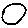
Label: moon